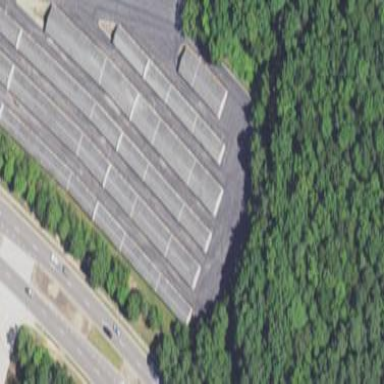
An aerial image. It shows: Commercial building used for storage rental services.